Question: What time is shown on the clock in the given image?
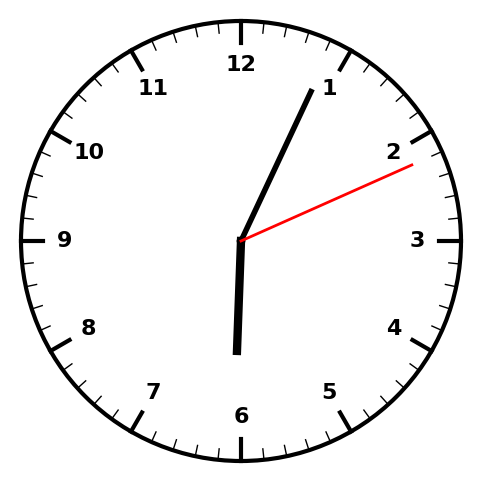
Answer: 06:04:11